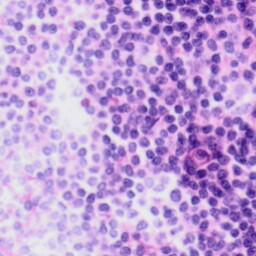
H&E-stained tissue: Tonsil